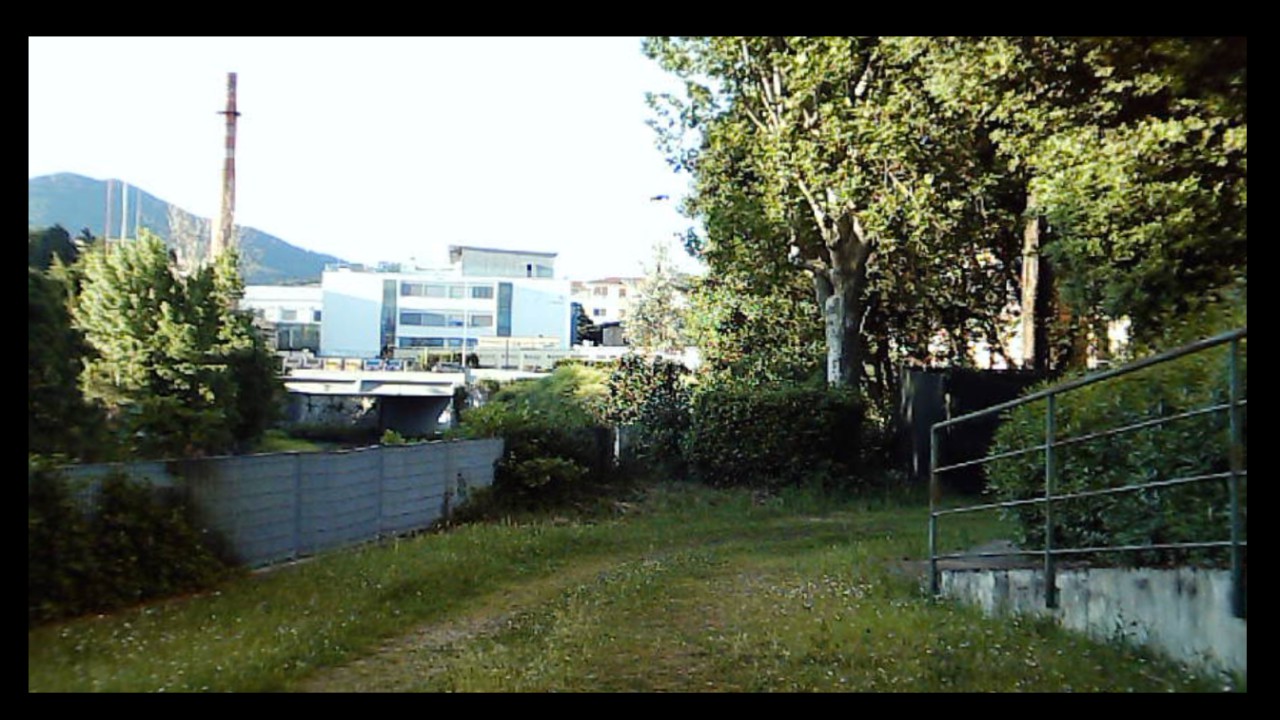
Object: DJI Tello EDU

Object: DarwinFPV cineape20